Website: apple
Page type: receipt
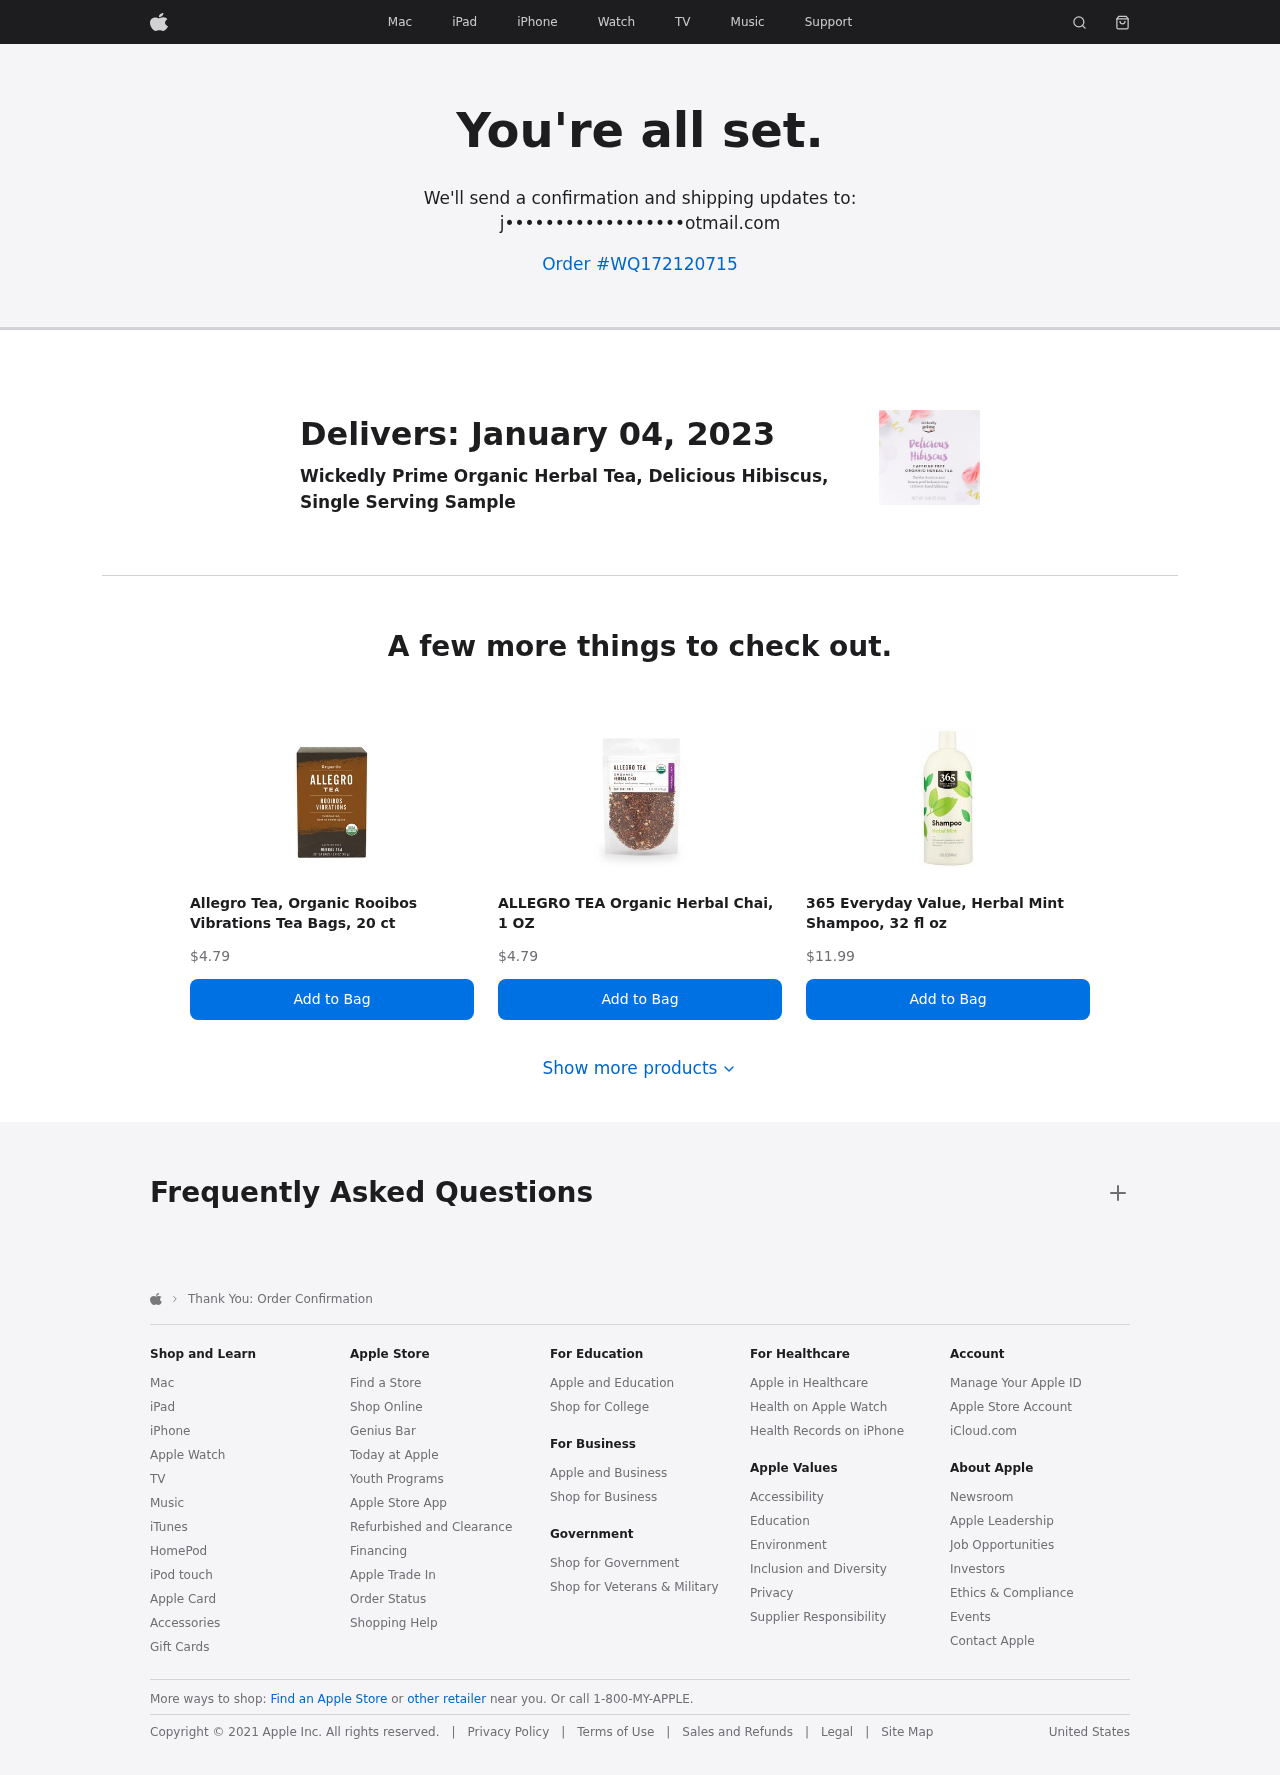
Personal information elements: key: PII_EMAIL
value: j••••••••••••••••••otmail.com
Product elements: key: PRODUCT1_NAME
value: Wickedly Prime Organic Herbal Tea, Delicious Hibiscus, Single Serving Sample
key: PRODUCT2_NAME
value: Allegro Tea, Organic Rooibos Vibrations Tea Bags, 20 ct
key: PRODUCT2_PRICE
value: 4.79
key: PRODUCT3_NAME
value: ALLEGRO TEA Organic Herbal Chai, 1 OZ
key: PRODUCT3_PRICE
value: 4.79
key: PRODUCT4_NAME
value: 365 Everyday Value, Herbal Mint Shampoo, 32 fl oz
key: PRODUCT4_PRICE
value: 11.99
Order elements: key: ORDER_ID
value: WQ172120715
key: ORDER_DELIVERY_DATE
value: January 04, 2023